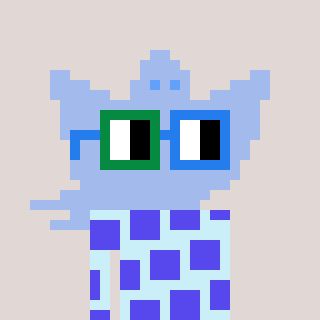
a pixel art character with square green and blue glasses, a ghost-B-shaped head and a cold-colored body on a warm background